Question: I am getting a very odd result when I try to load my .gz data file.
My code is pretty simple
'''
dt = pd.read_table(gzip.open(file.gz))
'''
but I get a very odd delimiter. I had expected a tab (' ') but iPython sees it as a <URL>. Most other programs do not see it at all.
The data originally comes from hive through paramiko, if that matters I can give more details. Does anybody have a suggestion for how to delimit on such a thing?
EDIT:
'''
print(gzip.open("file.gz").read()[-5])
'''
Returns exactly this character.
And
'''
In [28] gzip.open("file.gz").read()[-5]
Out[28]: ''
'''
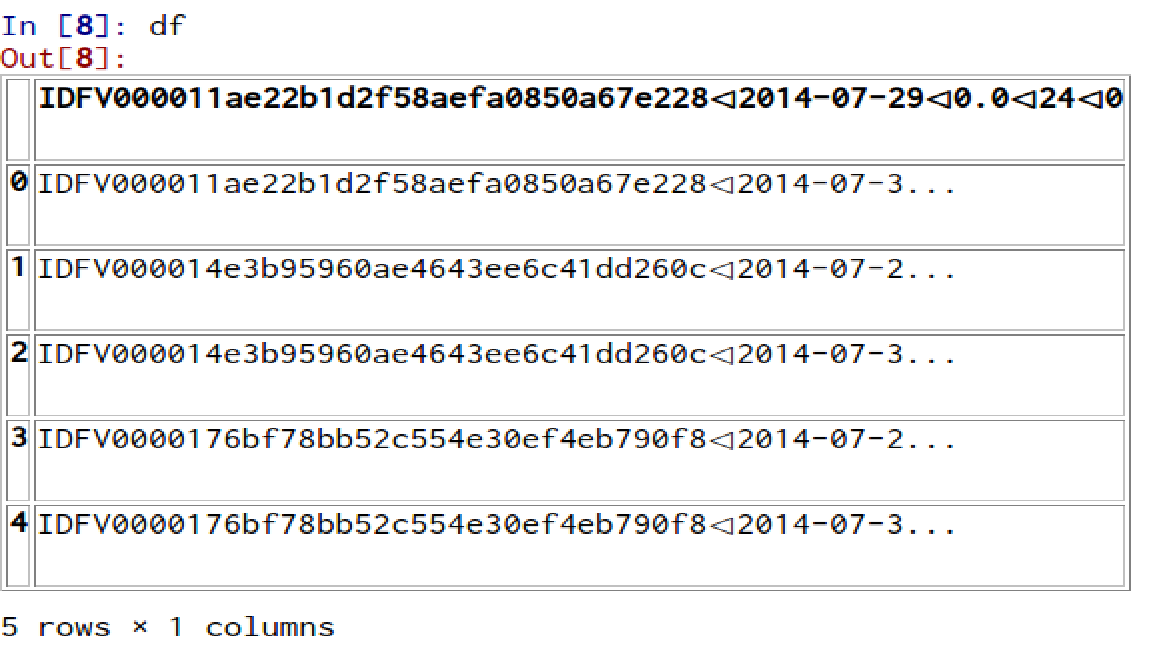
Answer: '''
pd.read_table("file.gz",compression='gzip',sep='')
'''
or
'''
pd.read_table(gzip.open('file.gz'),sep='')
'''
Will both do it.